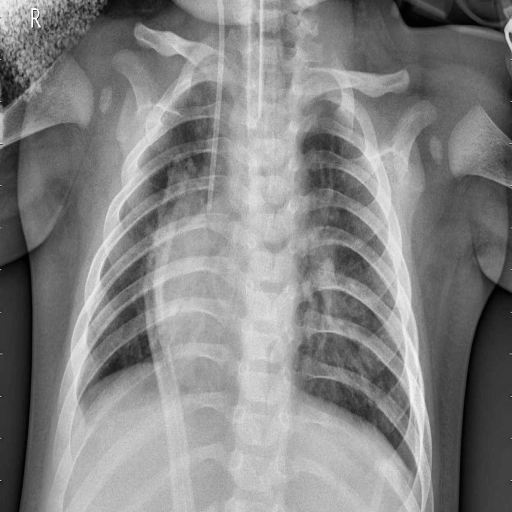
Finding: PNEUMONIA